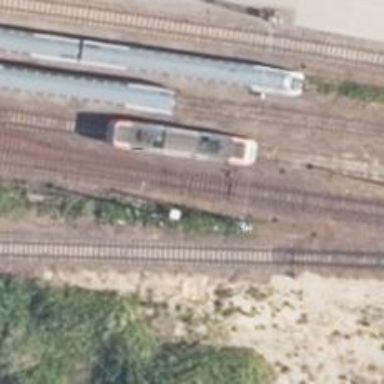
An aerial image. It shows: Railway yard in service.